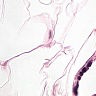
Metastatic tissue present: no